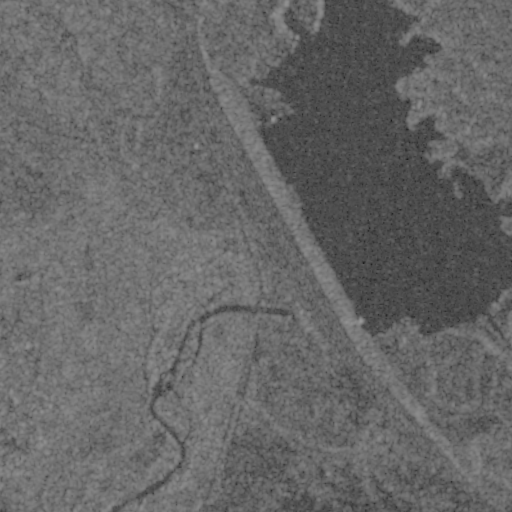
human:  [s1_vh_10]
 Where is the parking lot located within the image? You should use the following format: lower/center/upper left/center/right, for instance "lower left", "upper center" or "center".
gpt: The parking lot is located in the upper center of the image.
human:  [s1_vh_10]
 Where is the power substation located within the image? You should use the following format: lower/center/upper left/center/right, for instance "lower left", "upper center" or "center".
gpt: The power substation is located in the lower center of the image.
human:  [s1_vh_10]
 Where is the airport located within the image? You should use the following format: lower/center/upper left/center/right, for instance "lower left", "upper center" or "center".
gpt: There is no airport in the image.

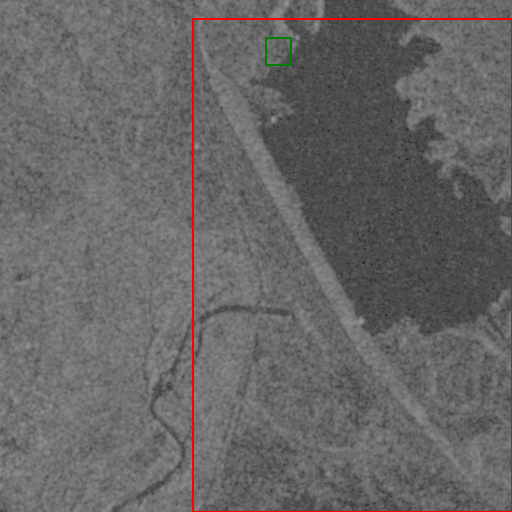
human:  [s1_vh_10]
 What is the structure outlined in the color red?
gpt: The structure outlined in red is a dam.
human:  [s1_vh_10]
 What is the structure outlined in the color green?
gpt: The structure outlined in green is a parking lot.
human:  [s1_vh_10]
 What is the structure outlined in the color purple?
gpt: There is no purple outline.